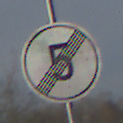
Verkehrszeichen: EndeGeschwindigkeit5
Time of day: MorningAfternoon
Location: Outdoor (Nature)
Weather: PartlyCloudy
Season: NotSpecified
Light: Natural